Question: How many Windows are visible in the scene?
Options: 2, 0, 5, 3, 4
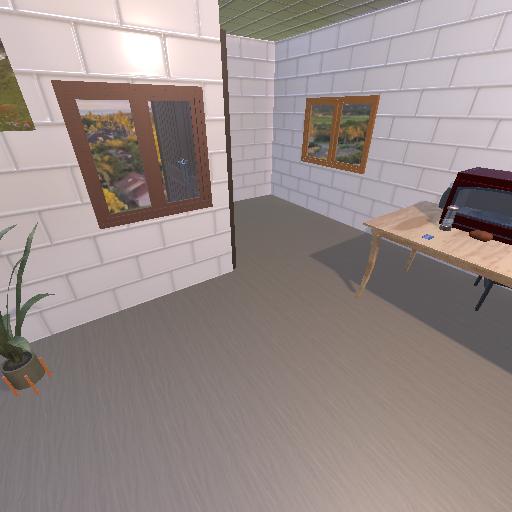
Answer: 2